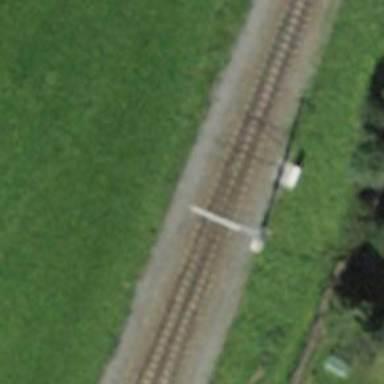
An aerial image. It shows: Railway switch.